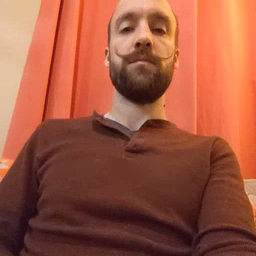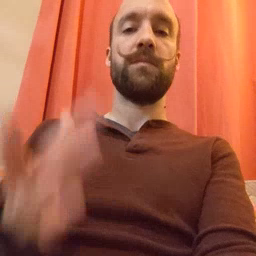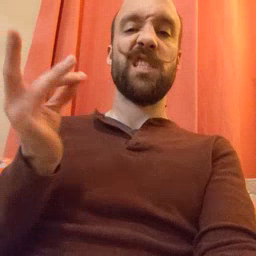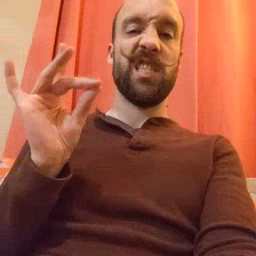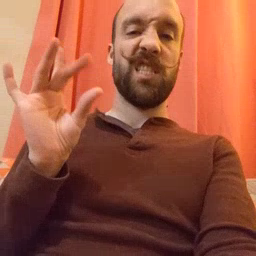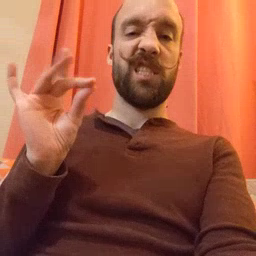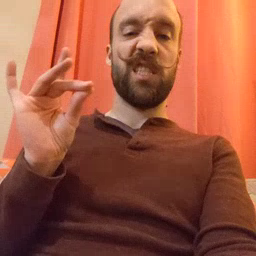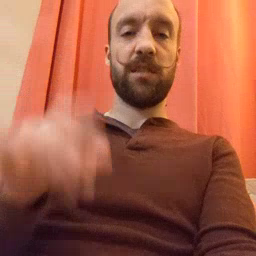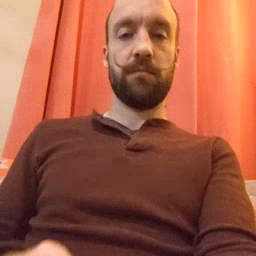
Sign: sticky